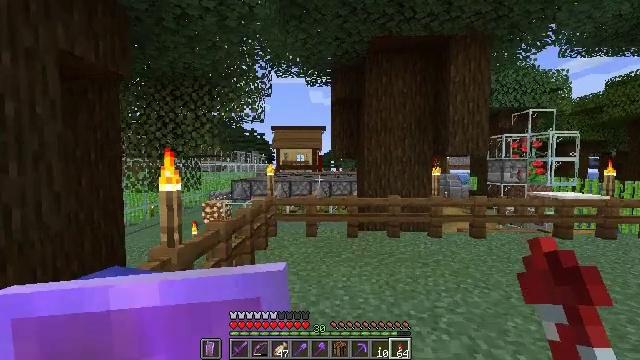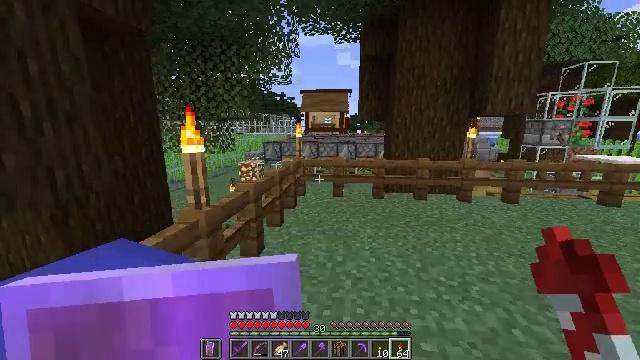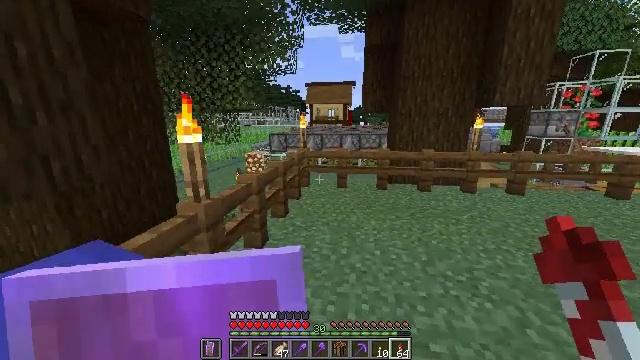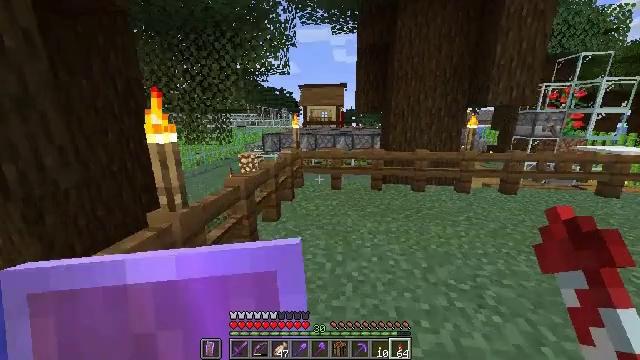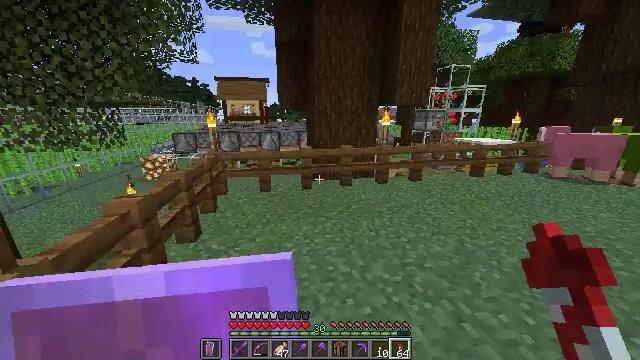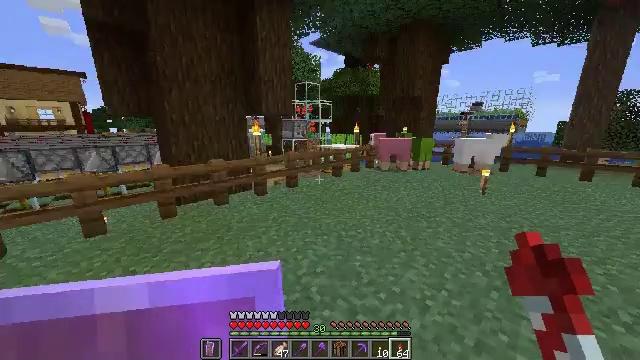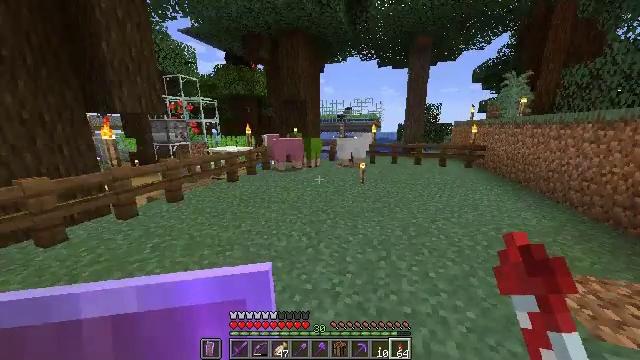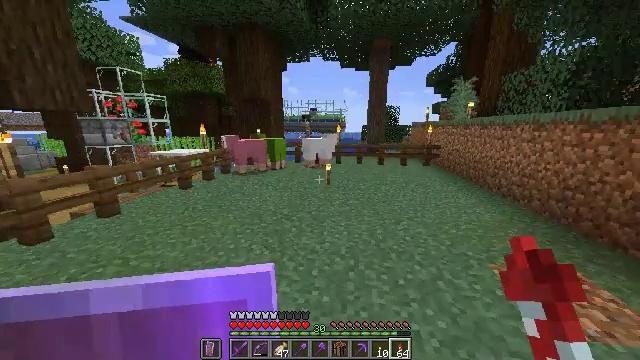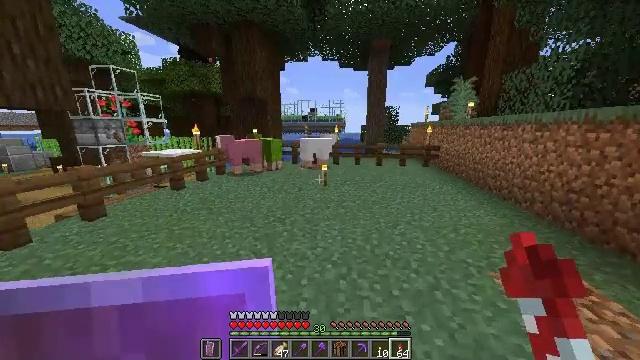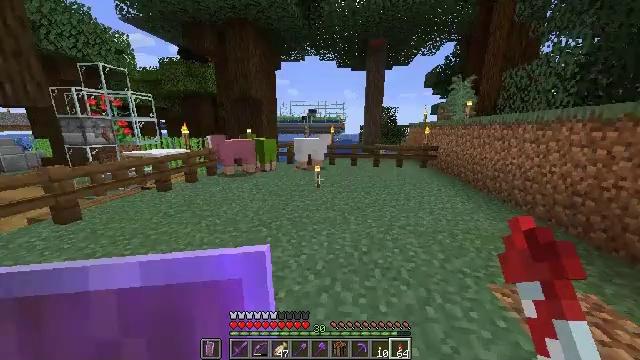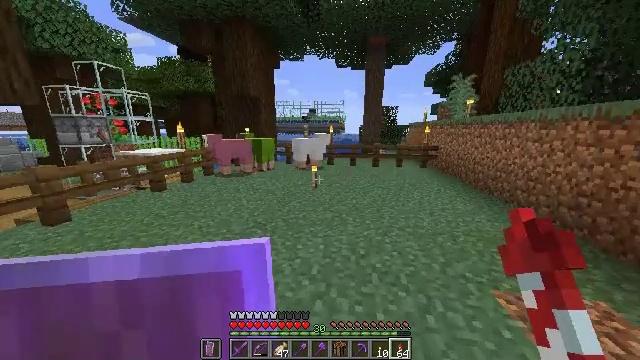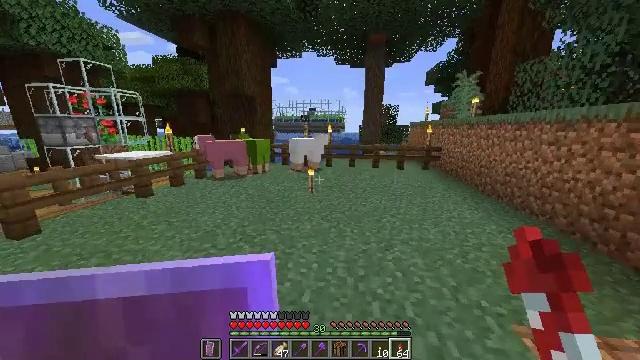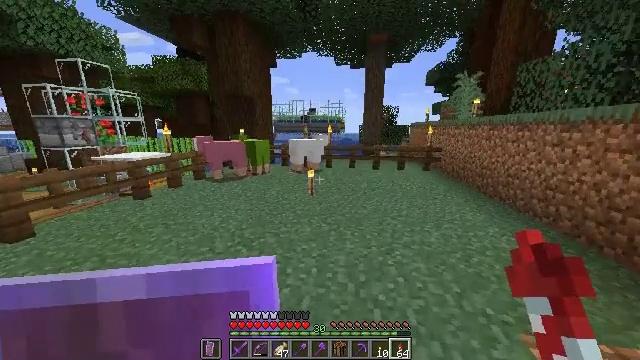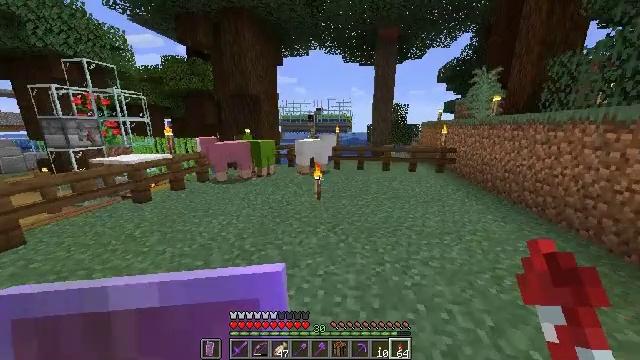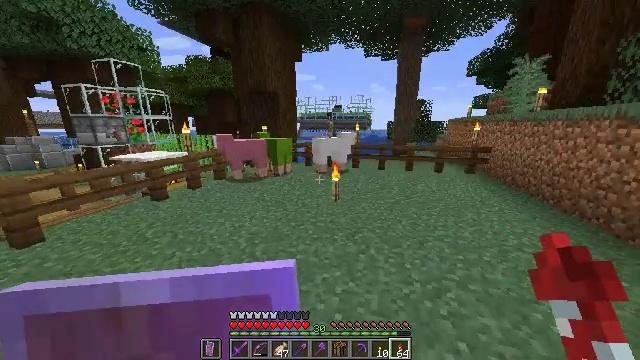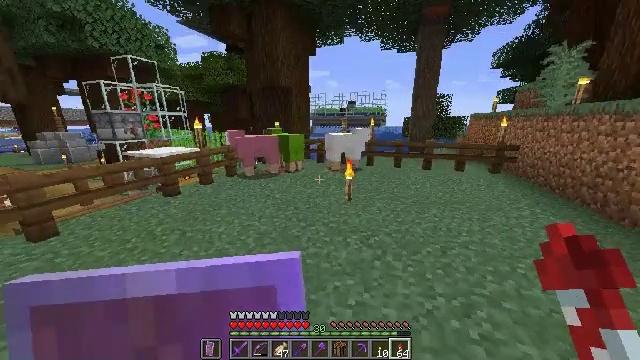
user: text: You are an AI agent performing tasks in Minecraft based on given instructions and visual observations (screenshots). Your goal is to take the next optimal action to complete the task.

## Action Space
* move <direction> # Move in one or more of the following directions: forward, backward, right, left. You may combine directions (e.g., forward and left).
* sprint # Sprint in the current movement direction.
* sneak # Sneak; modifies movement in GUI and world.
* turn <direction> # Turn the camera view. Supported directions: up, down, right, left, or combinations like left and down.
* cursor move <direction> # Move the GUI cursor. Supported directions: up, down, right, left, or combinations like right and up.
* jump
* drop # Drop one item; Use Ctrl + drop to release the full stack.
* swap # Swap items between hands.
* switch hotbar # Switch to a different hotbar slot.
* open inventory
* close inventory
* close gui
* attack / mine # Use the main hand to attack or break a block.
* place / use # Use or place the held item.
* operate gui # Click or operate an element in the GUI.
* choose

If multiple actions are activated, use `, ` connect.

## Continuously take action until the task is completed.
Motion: motion action
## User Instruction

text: Remove the sticky piston from its position.
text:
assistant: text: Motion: move forward, sprint, turn left and down
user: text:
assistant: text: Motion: move forward, sprint, turn left and down
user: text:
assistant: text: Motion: move forward, sprint, turn right
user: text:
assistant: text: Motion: move forward, sprint, turn right and down
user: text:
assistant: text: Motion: move forward, sprint, turn right and up
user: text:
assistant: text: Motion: move forward and move right, sprint, turn right
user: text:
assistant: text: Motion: move forward and move right, sprint, turn right
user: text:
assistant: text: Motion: move forward and move right, sprint
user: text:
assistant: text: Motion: move forward and move right, sprint
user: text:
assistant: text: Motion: move forward, sprint
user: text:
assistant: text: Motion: move forward, sprint
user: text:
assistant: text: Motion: move forward, sprint
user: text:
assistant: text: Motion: move forward, sprint, turn left
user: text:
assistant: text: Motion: move forward, sprint, turn left
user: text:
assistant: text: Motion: move forward, sprint, turn left and down
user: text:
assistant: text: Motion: move forward, sprint, turn left and down
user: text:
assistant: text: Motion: move forward, sprint, turn left
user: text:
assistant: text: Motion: move forward, sprint, turn left
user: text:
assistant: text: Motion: move forward, sprint, turn left and up
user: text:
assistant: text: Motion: move forward, sprint, turn left
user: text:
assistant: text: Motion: move forward, sprint
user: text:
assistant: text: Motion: move forward, sprint
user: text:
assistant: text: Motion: move forward, sprint
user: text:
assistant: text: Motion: move forward, sprint
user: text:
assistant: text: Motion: move forward, sprint
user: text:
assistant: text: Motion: move forward, sprint
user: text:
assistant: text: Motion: move forward, sprint
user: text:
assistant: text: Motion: move forward, sprint
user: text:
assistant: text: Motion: move forward, sprint, turn left
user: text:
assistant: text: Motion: move forward, sprint, turn left